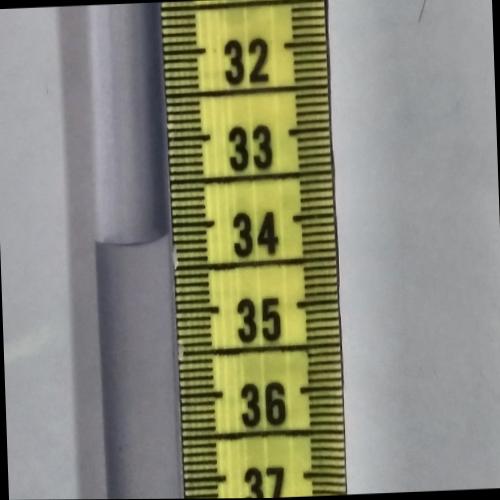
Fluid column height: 34.2 cm